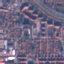
Land use / land cover: Residential